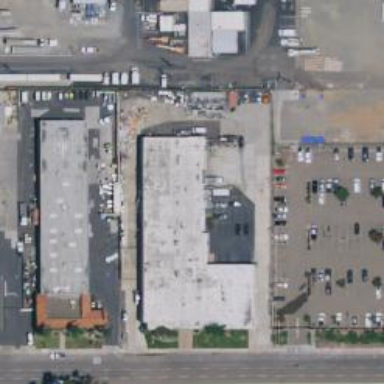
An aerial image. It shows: Commercial building.